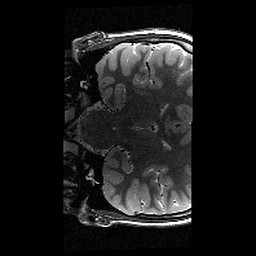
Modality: T2w
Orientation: coronal
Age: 11
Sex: male
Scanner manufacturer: siemens
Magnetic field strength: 3 T
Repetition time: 9.23 s
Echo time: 0.067 s